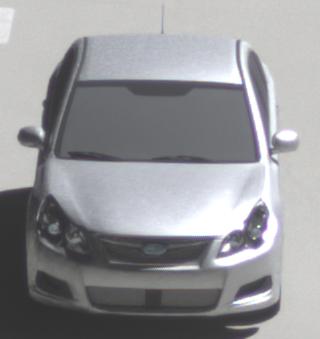
Make: Subaru
Model: Legacy 2.0R
Detailed model: Legacy (IV) Limousine
Model produced from: 2007/09
Model produced until: 2008/10
Doors: 4
Color: white
Road condition: dry road
Daytime: midday
Contrast: high contrast